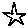
Label: star